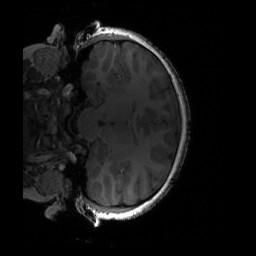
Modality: T1w
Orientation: coronal
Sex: male
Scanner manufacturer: siemens
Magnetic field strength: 3 T
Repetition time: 1.9 s
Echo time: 0.00243 s